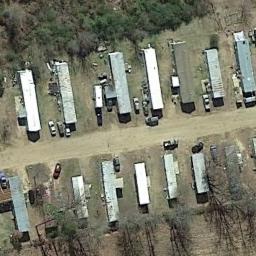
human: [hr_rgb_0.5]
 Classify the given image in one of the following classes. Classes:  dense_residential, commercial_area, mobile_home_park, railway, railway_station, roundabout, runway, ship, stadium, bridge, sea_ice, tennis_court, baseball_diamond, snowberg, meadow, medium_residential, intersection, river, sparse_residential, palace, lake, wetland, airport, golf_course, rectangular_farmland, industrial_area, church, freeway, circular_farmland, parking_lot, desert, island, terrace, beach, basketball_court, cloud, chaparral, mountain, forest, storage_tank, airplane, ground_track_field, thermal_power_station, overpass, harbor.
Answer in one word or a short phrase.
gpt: mobile_home_park